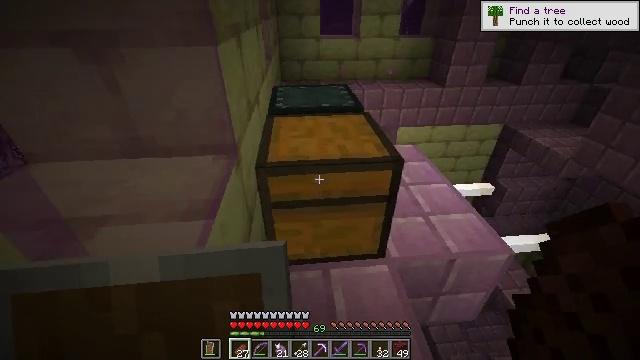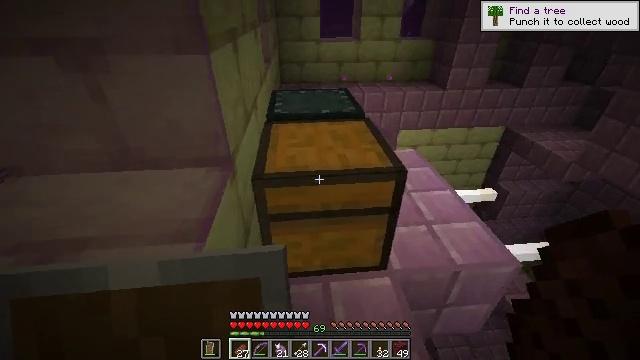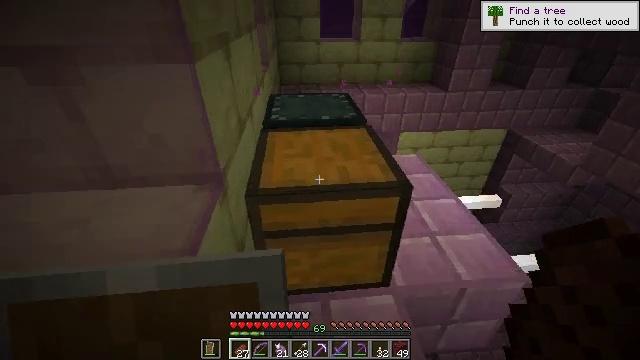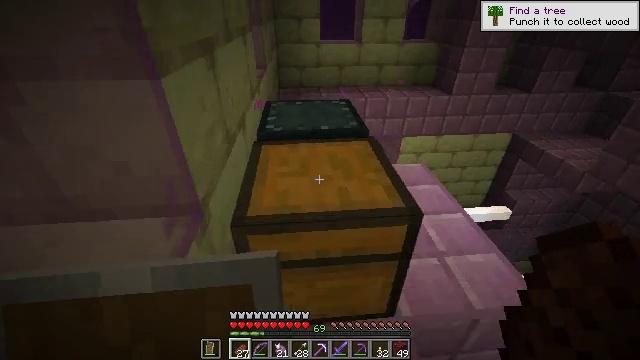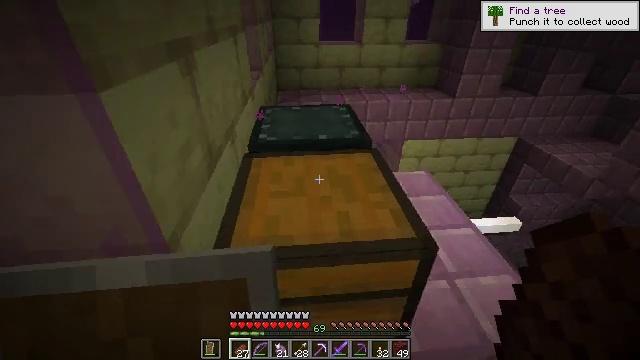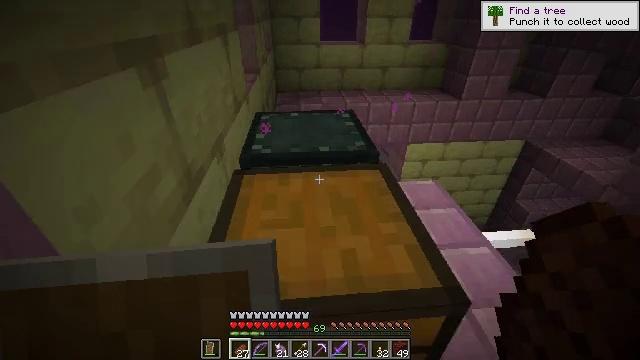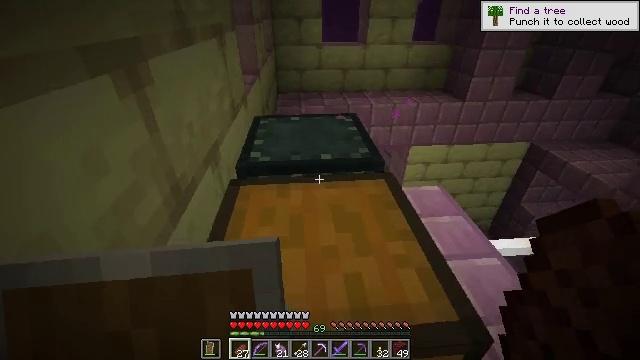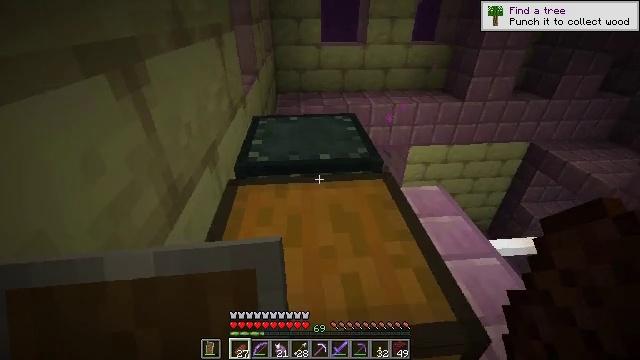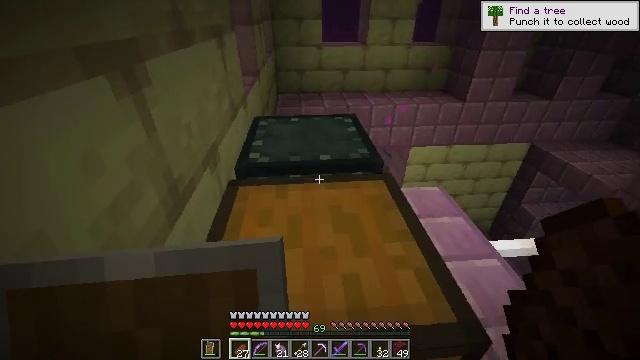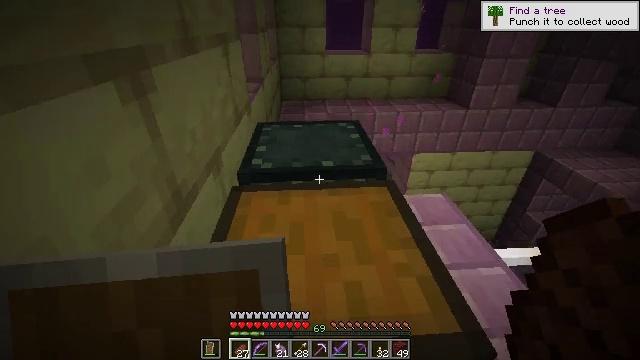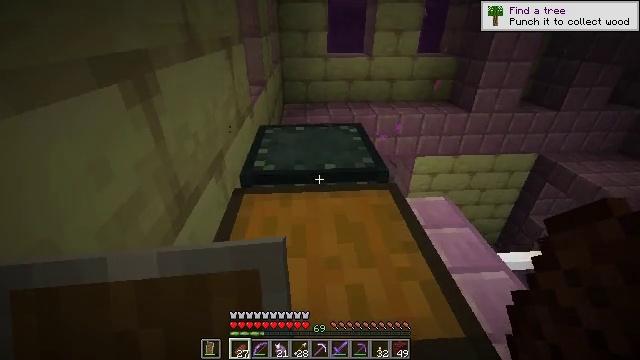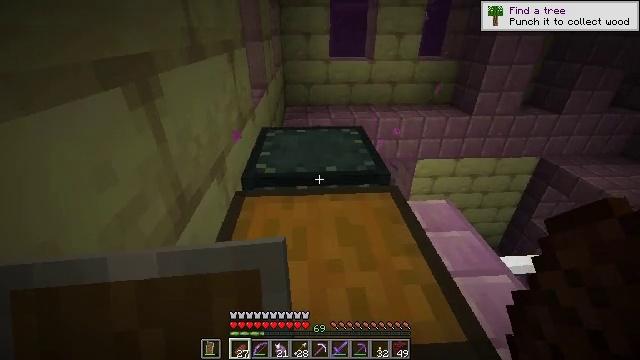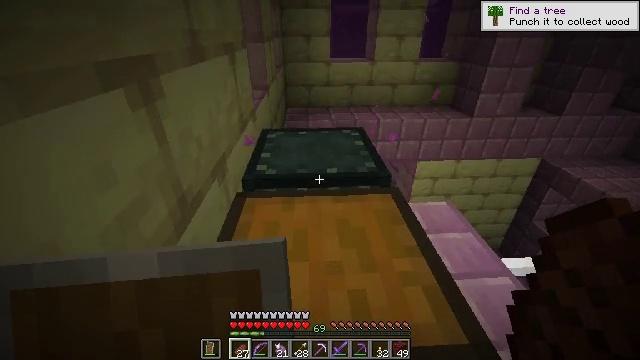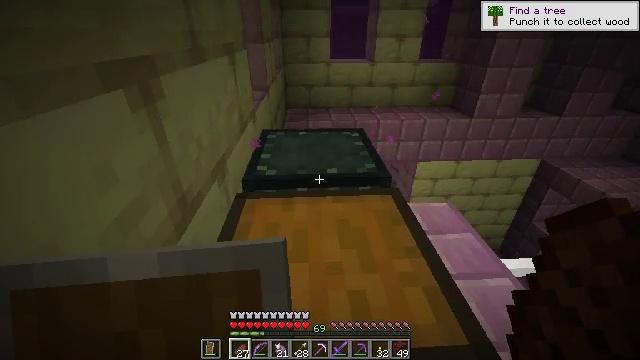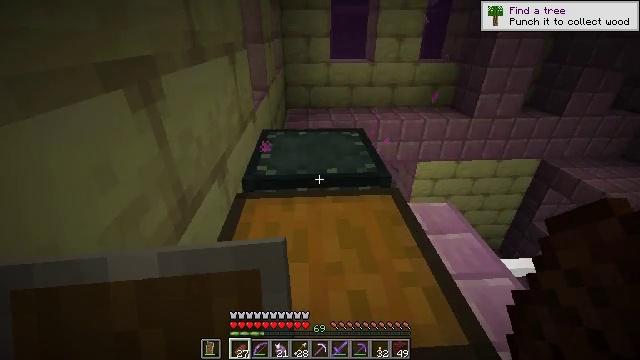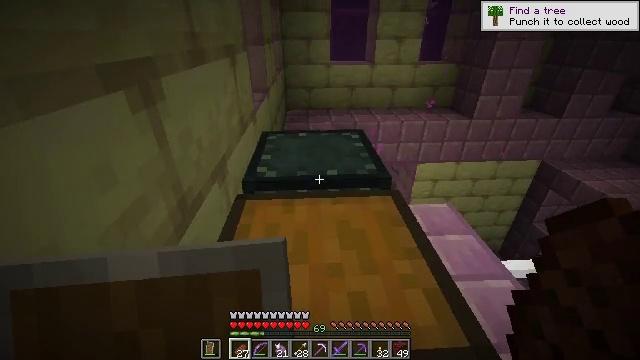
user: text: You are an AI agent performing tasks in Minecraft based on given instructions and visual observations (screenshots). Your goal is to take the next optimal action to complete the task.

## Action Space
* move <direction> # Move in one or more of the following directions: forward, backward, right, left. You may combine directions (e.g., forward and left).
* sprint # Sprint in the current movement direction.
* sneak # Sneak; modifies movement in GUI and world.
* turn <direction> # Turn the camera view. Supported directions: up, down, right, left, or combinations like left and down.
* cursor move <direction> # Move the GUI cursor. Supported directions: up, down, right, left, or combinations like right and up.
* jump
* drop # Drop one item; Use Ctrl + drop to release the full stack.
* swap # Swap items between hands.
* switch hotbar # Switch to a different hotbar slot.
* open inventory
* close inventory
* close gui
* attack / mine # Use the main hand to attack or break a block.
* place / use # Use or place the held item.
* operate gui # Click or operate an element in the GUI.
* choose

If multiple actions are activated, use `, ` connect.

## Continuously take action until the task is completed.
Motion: motion action
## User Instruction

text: Mine a chest to move it.
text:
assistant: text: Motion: move forward
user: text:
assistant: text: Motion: move forward
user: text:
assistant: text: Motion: move forward
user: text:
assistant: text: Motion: move forward
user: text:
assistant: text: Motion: move forward
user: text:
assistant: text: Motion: move forward
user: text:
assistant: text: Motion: no_op
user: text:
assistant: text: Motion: no_op
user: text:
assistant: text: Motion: turn up
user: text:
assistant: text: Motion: no_op
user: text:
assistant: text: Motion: no_op
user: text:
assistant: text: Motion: no_op
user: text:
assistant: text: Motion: no_op
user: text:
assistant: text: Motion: no_op
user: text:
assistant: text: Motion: no_op
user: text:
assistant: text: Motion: use / place
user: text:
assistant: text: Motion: use / place
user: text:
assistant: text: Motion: use / place
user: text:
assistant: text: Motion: use / place
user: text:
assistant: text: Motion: no_op
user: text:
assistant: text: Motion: no_op
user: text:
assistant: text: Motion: no_op
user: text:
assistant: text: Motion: no_op
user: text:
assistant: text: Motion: no_op
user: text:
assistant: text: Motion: no_op
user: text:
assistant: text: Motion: no_op
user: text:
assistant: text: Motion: turn right
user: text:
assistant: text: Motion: turn right
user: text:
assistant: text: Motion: turn right
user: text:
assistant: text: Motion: turn right